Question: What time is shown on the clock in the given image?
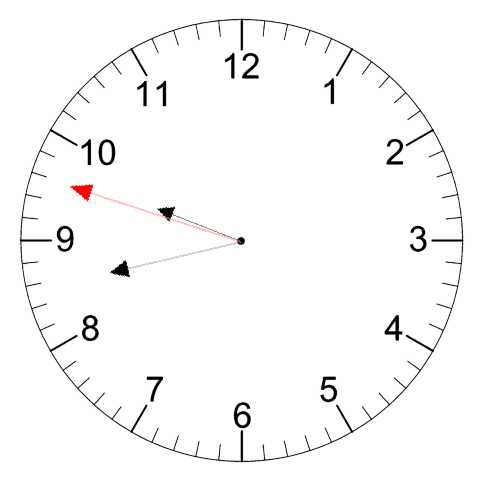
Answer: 09:42:48